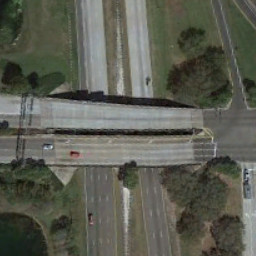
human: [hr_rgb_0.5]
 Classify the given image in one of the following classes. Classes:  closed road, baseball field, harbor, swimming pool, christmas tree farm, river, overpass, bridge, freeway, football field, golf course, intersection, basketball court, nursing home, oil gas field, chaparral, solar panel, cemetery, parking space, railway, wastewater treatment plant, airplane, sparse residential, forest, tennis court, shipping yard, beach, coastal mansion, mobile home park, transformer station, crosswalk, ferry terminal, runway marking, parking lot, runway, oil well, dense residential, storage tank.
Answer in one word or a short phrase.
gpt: overpass